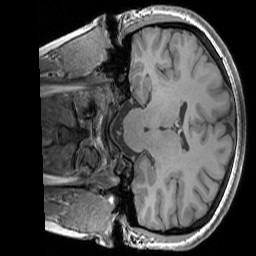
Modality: T1w
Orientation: coronal
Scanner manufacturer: siemens
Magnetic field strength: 3 T
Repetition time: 1.83 s
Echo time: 0.00303 s